Question: As shown in image the graph is from line y=0, here i want to plot a graph from y=50, how can i specify this in 'JFreeChart'?

Here is Some Code:
'''
public class Profile {
double last=0;
public void generateProfile(int[] pointValue,double[] distance){
ArrayList pv=new ArrayList();
ArrayList dist=new ArrayList();
pv.add(pointValue);
dist.add(distance);
for(int i=0;i<pv.size();i++){
System.out.print(pointValue[i]);
}
for(int i=0;i<dist.size();i++){
System.out.print(distance[i]);
}
XYSeries series = new XYSeries("Average Weight");
for(int i=0;i<pointValue.length;i++){
if(pointValue[i]!=0){
series.add(last,pointValue[i]);
last=distance[i];
}
}
XYDataset xyDataset = new XYSeriesCollection(series);
JFreeChart chart;
chart= ChartFactory.createXYAreaChart("Profile View Of Contour", "Distance", "Contour Value", xyDataset, PlotOrientation.VERTICAL, true, true, false);
ChartFrame frame1=new ChartFrame("XYLine Chart",chart);
frame1.setVisible(true);
frame1.setSize(300,300);
}
'''
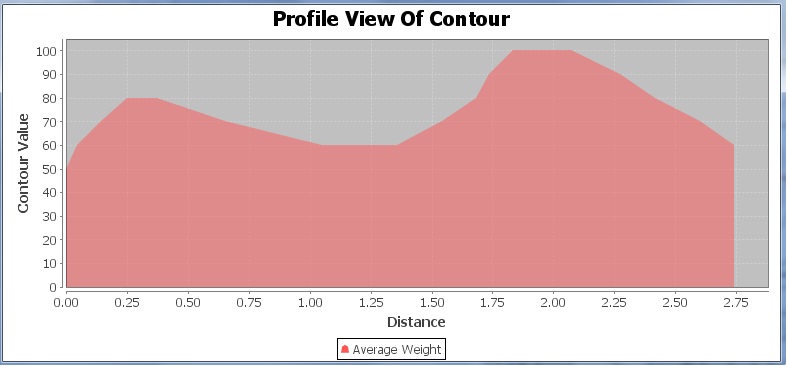
Answer: You can specify the bottom value of the Y axis with the setLowerBound() method of the ValueAxis class.
Using your example:
'''
JFreeChart chart;
chart = ChartFactory.createXYAreaChart("Profile View Of Contour", "Distance", "Contour Value", xyDataset, PlotOrientation.VERTICAL, true, true, false);
ValueAxis rangeAxis = chart.getXYPlot().getRangeAxis();
rangeAxis.setLowerBound(50.0f);
'''